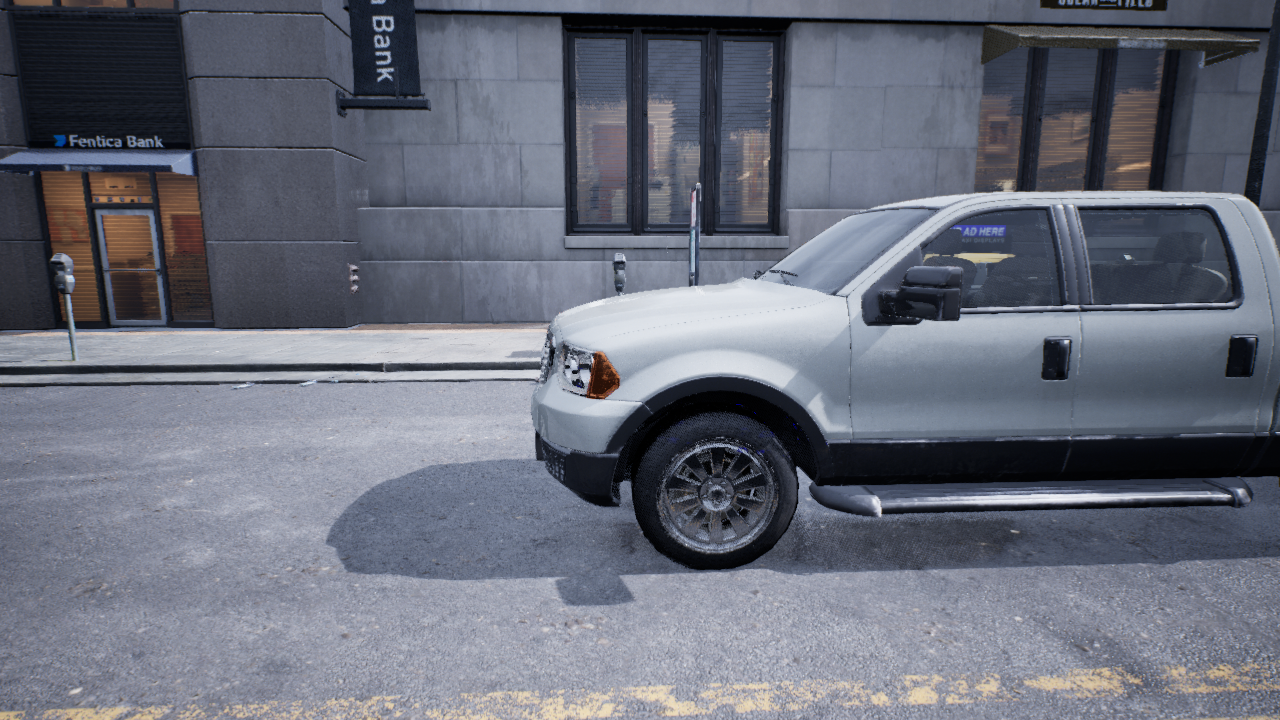
Venue: downtown
Lighting: overcast
Vehicle rig: pickup